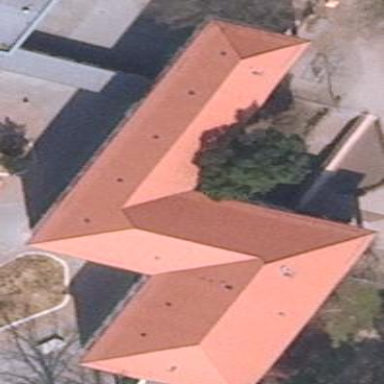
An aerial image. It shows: School building.